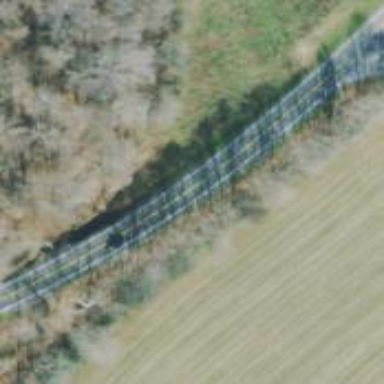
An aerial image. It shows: Primary highway.